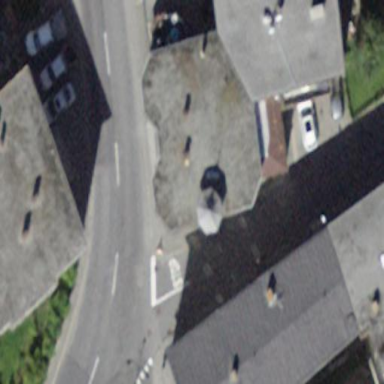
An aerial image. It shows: Building with flat roof.